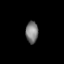
Tissue: lung
Cell type: Others
Senescence score: 0.1728
Nuclear area (px): 263
Mean DAPI intensity: 124.97